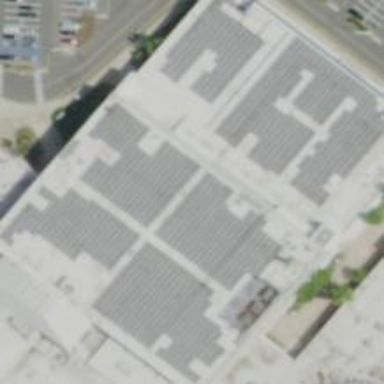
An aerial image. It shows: Solar power generator utilizing photovoltaic technology with solar photovoltaic panels.